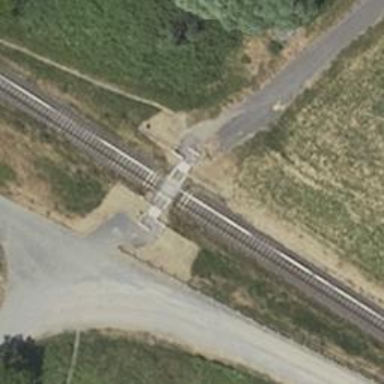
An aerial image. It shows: Railway crossing with chicane feature.